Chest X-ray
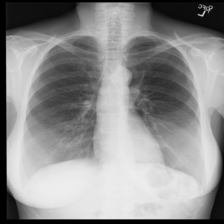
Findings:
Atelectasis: negative
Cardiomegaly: negative
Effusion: negative
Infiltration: negative
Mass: negative
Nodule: negative
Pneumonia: negative
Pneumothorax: negative
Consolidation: negative
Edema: negative
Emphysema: negative
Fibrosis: negative
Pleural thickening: negative
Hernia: negative